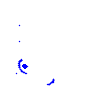
Particle: electron